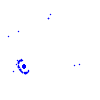
Particle: proton